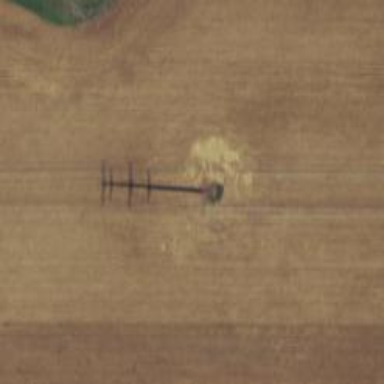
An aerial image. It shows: Power tower.